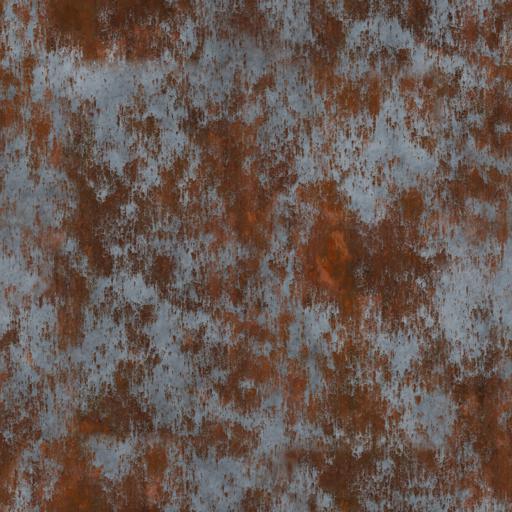
Tags: leaks metal old rust rusty spots steel